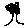
Label: tree